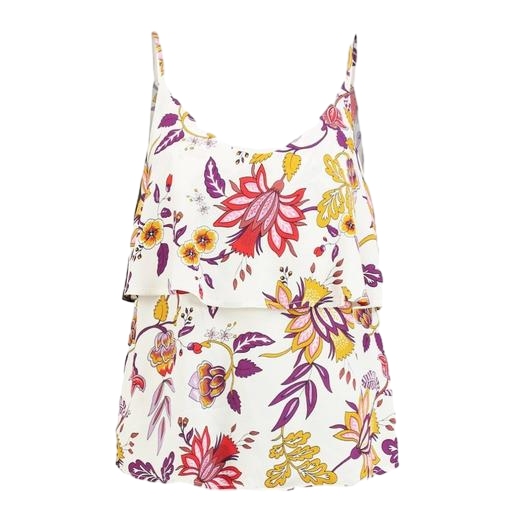
purple floral-print sleeveless top, floral print tank top, multicolor tall white cami top, white background